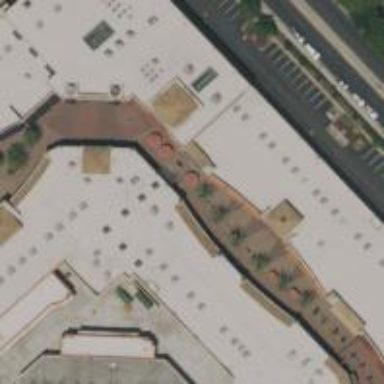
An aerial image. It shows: Mall building that functions as shopping mall.